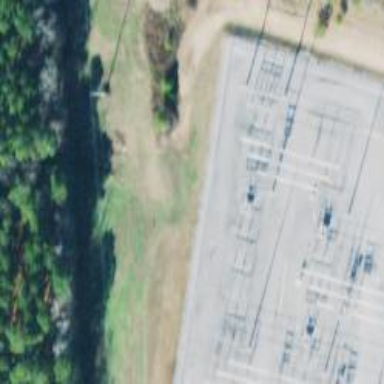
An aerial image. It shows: Switch for power supply.